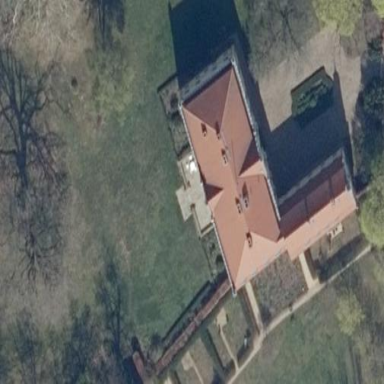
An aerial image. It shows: Historical castle building of manor type.